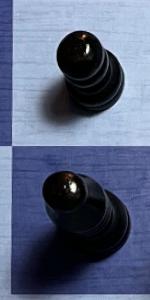
Label: Bishop_Black